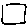
Label: square